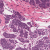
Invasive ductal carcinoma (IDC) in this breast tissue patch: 0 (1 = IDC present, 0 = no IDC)